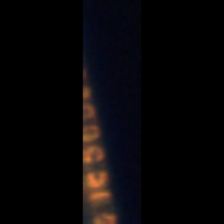
Taxon: Chaetoceros
Group: Diatoms